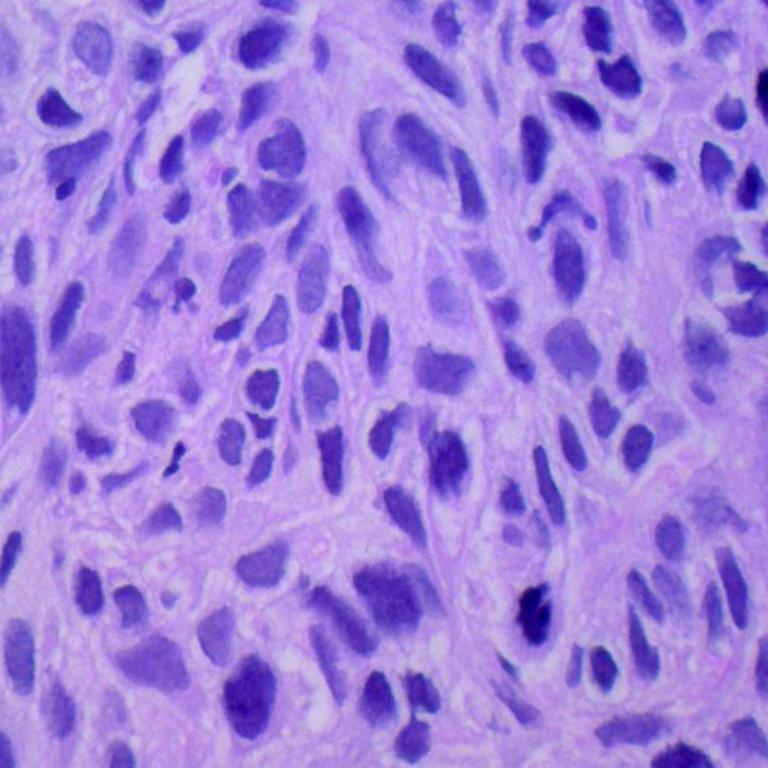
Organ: lung
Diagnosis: squamous carcinomas